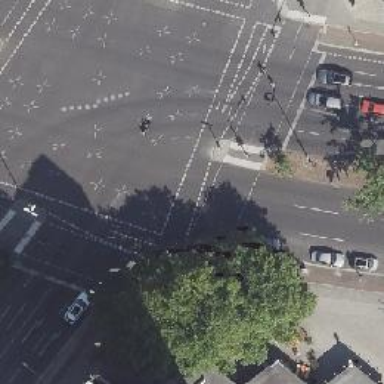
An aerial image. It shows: Secondary road with asphalt surface and cycle track on the right.